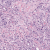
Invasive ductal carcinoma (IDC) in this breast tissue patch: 1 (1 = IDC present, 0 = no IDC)